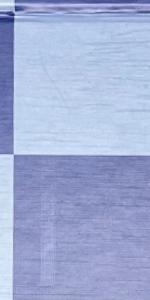
Label: Empty